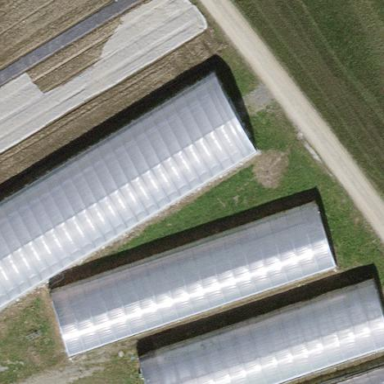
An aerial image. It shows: Greenhouse used for horticulture.